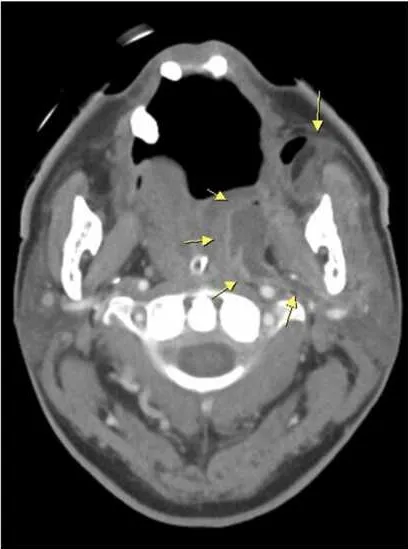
The repeated computed tomography scan was reported as below. Mild regression of residual abscess along left masseter muscle, submandibular region, palatine tonsil (yellow arrow), and mediastinum (A).
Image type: radiology (ct)